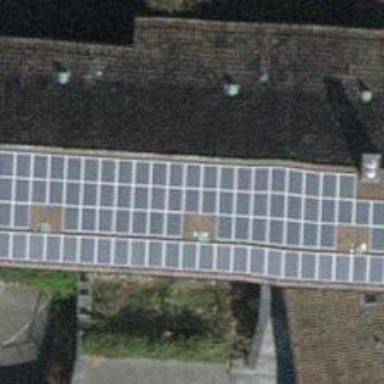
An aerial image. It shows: Small solar photovoltaic panel generator on the roof of building.